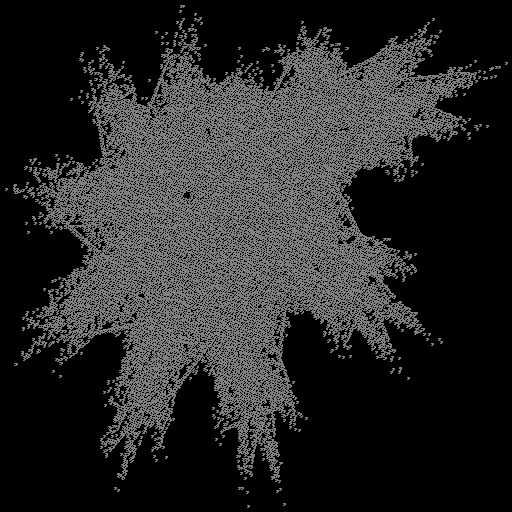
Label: involucre